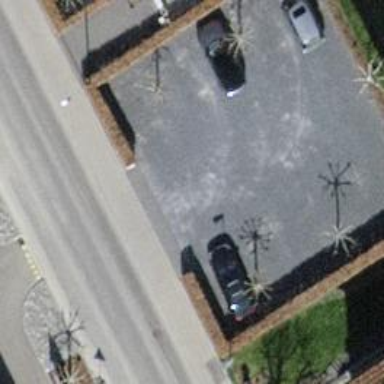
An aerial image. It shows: Road serving as parking aisle.